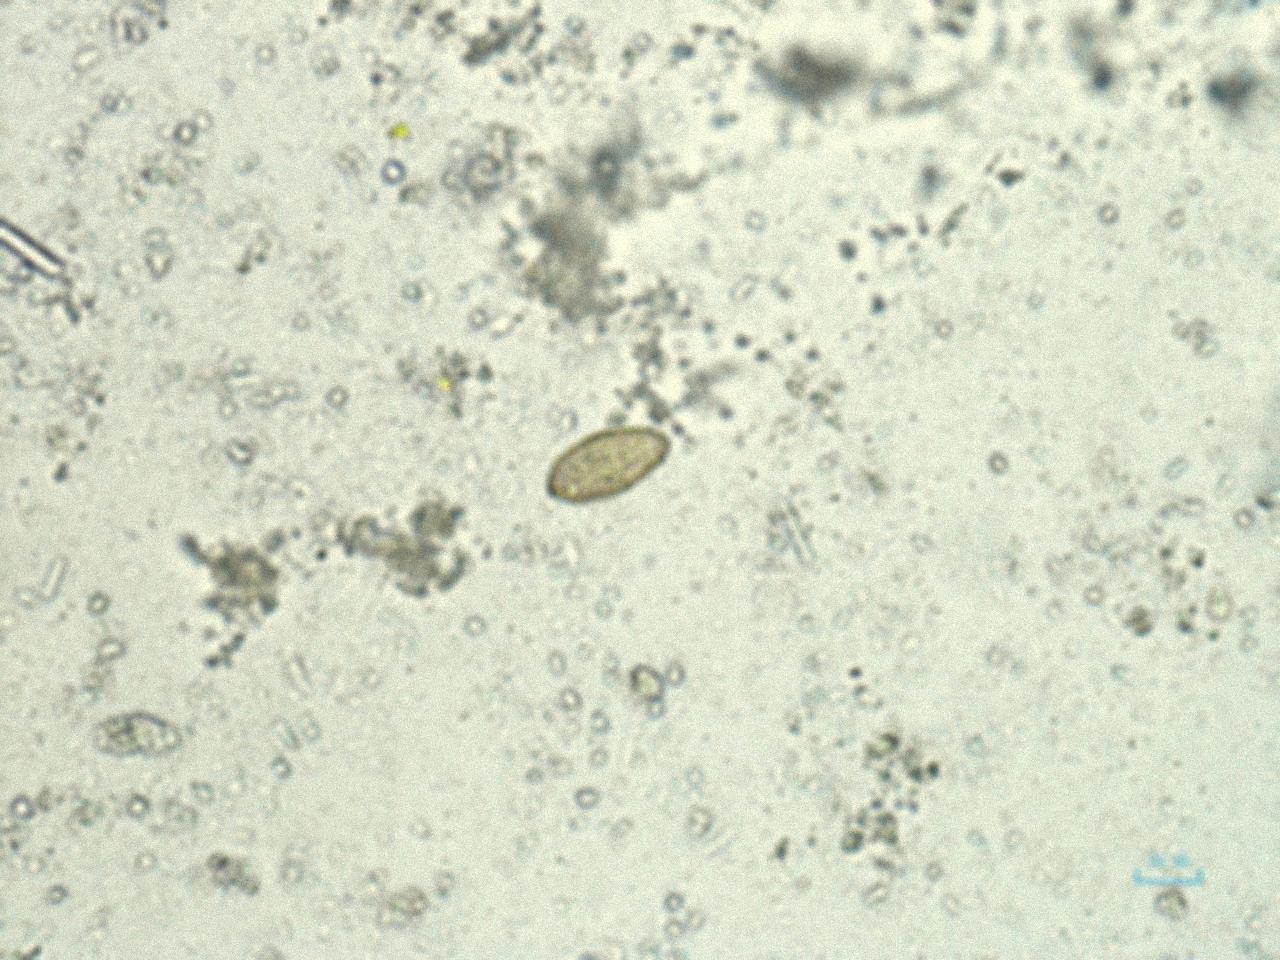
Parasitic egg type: Opisthorchis viverrine